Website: lowes
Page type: billing-address
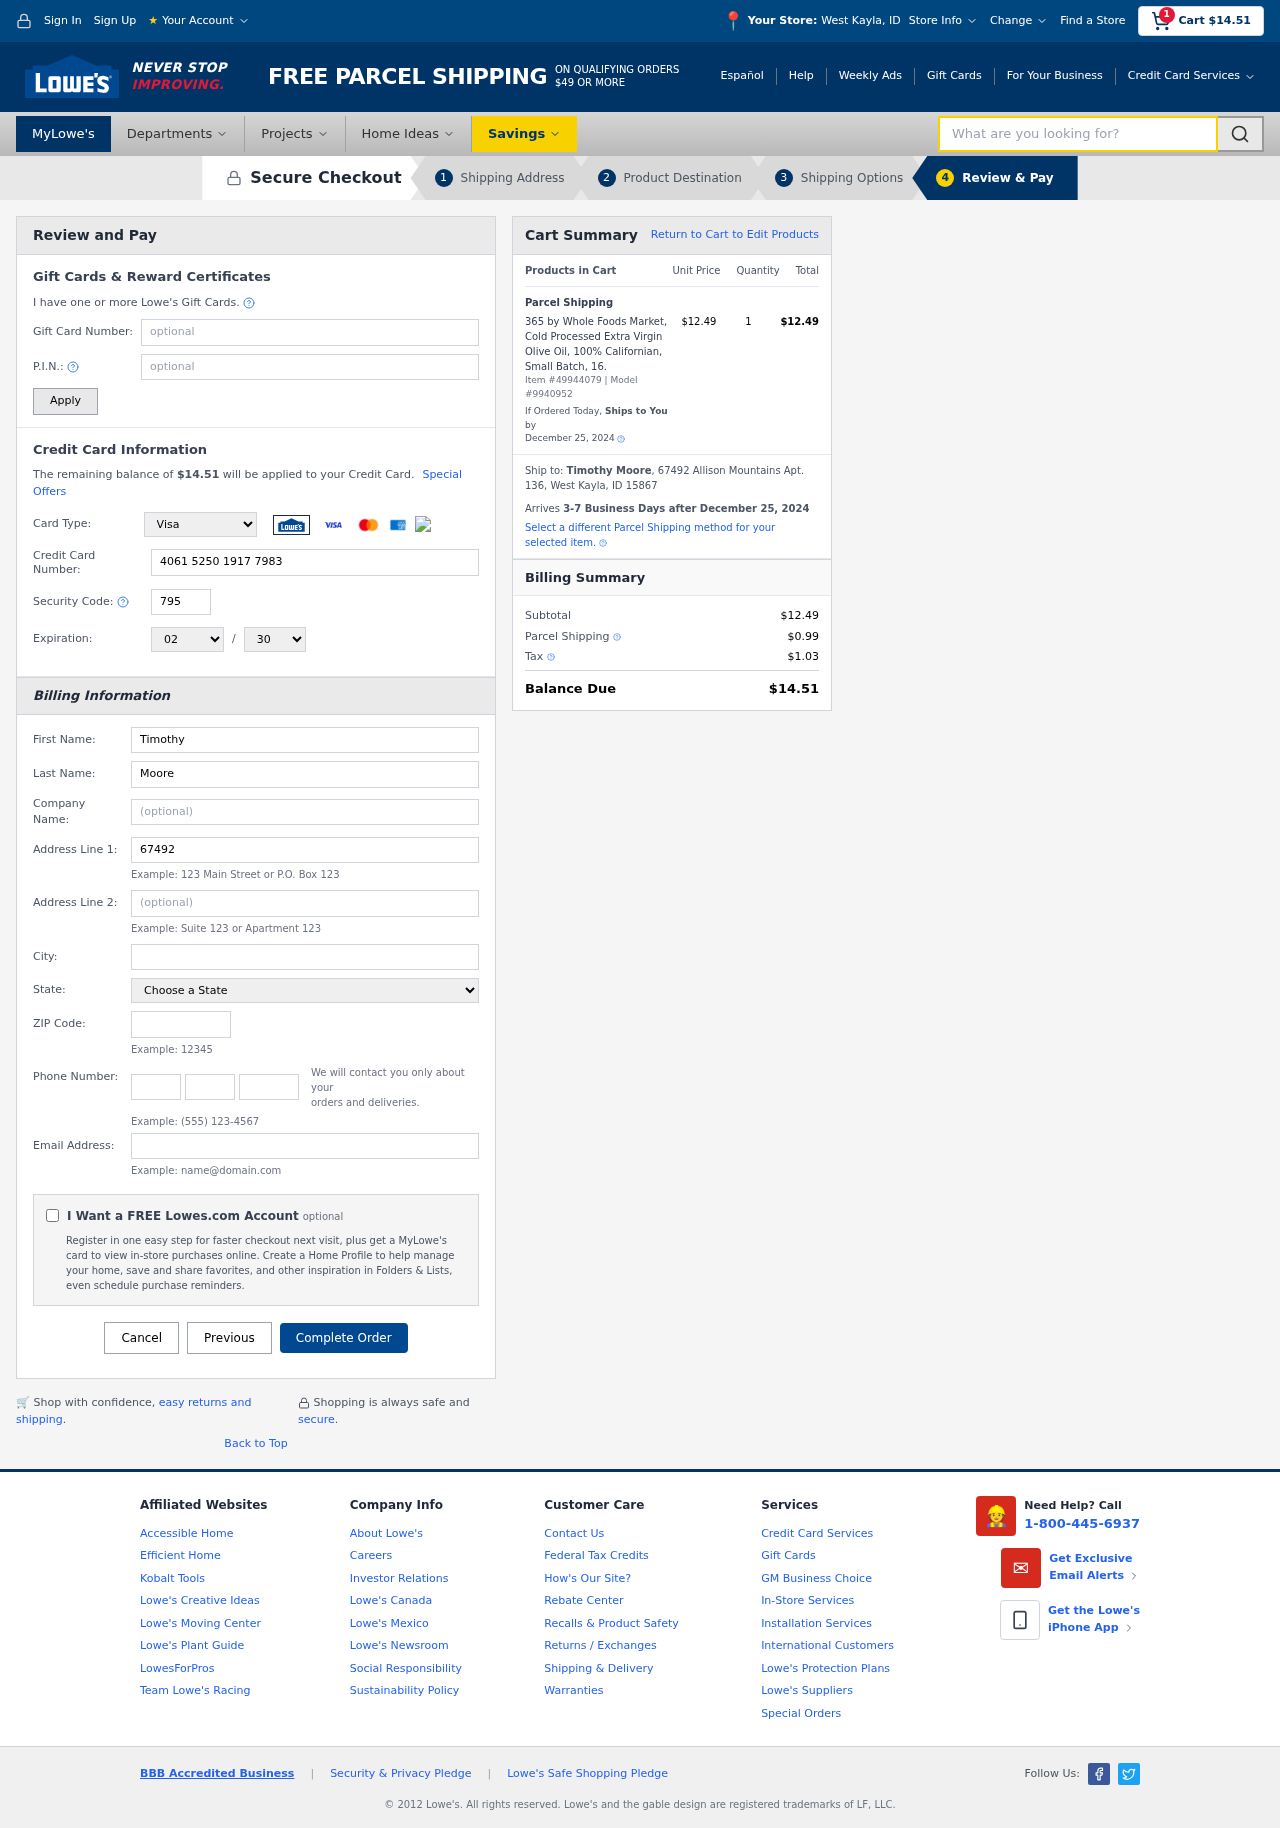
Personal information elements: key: PII_CARD_CVV
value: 795
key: PII_CARD_EXPIRY_MONTH
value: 02
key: PII_CARD_EXPIRY_YEAR
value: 30
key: PII_CARD_NUMBER
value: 4061 5250 1917 7983
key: PII_CARD_TYPE
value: Visa
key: PII_CITY
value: West Kayla
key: PII_CITY_STATE
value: West Kayla, ID
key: PII_EMAIL
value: timothymoore@yahoo.com
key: PII_FIRSTNAME
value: Timothy
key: PII_FULLNAME
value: Timothy Moore
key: PII_LASTNAME
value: Moore
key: PII_PHONE_AREA
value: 754
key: PII_PHONE_PREFIX
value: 205
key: PII_PHONE_SUFFIX
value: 3340
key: PII_POSTCODE
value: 15867
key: PII_STATE
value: Idaho
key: PII_STREET
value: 67492 Allison Mountains Apt. 136
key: PII_CITY_STATE_ZIP
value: West Kayla, ID 15867
Product elements: key: PRODUCT1_NAME
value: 365 by Whole Foods Market, Cold Processed Extra Virgin Olive Oil, 100% Californian, Small Batch, 16.
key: PRODUCT1_PRICE
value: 12.49
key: PRODUCT1_QUANTITY
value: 1
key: PRODUCT_ITEM_NUMBER
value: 49944079
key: PRODUCT_MODEL_NUMBER
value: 9940952
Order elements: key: ORDER_SUBTOTAL
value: $14.51
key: ORDER_TOTAL
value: $14.51
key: ORDER_SHIPPING_DATE
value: December 25, 2024
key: ORDER_SUBTOTAL
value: $12.49
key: ORDER_DELIVERY_DATE
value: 3-7 Business Days after December 25, 2024
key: ORDER_SHIPPING_DATE2
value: December 25, 2024
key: ORDER_SUBTOTAL2
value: $12.49
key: ORDER_SHIPPING_COST
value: $0.99
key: ORDER_TAX
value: $1.03
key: ORDER_TOTAL2
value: $14.51
Search elements: key: HEADER_SEARCH
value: What are you looking for?